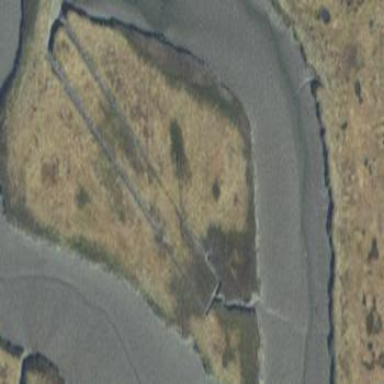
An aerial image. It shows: Saltmarsh wetland area.